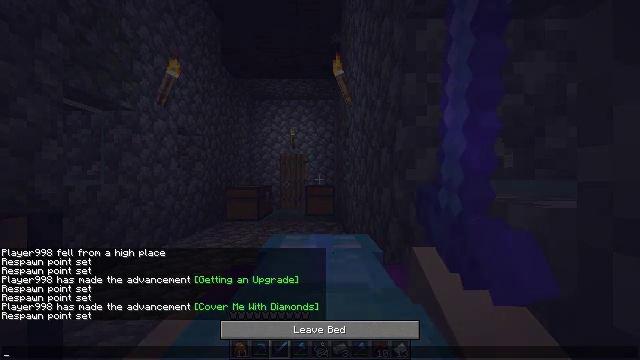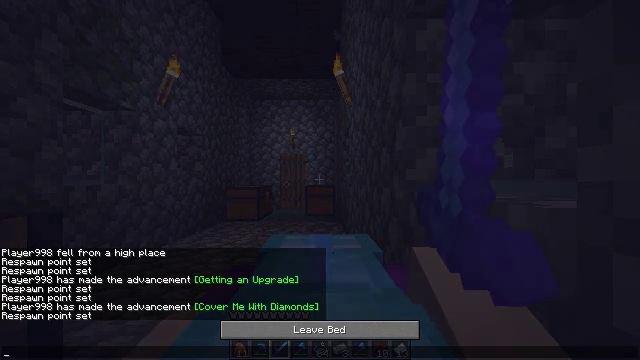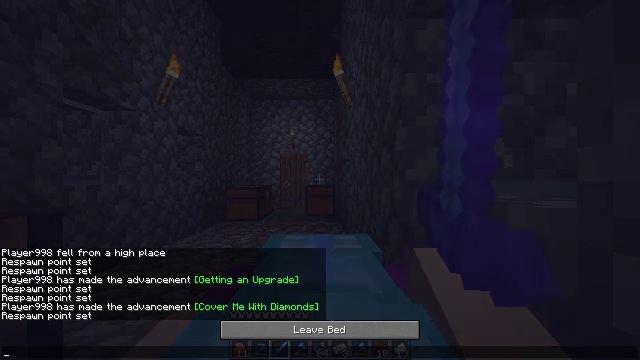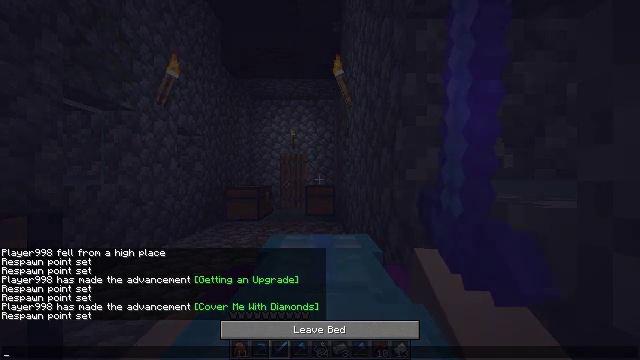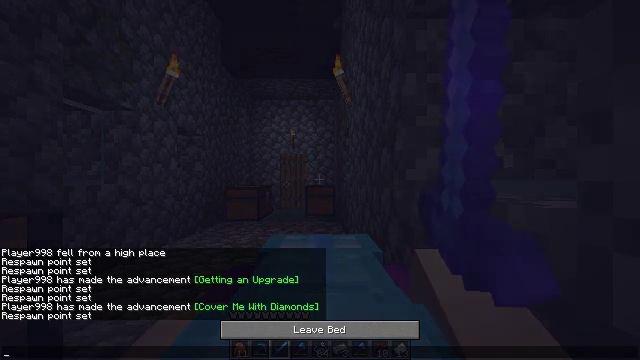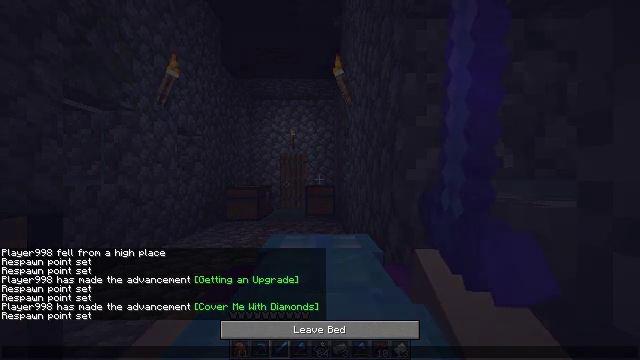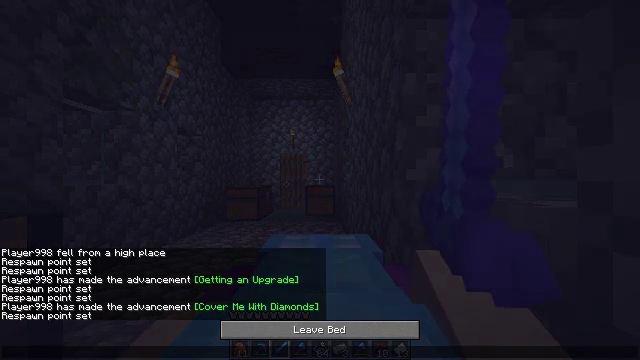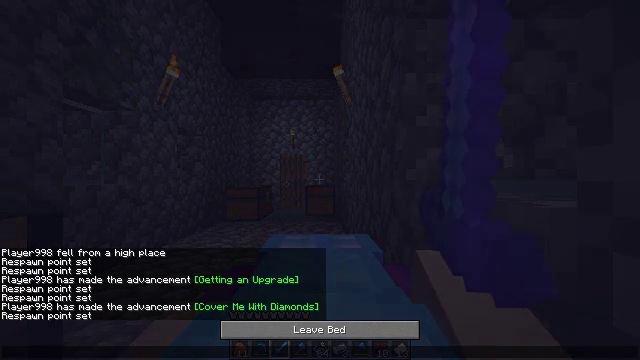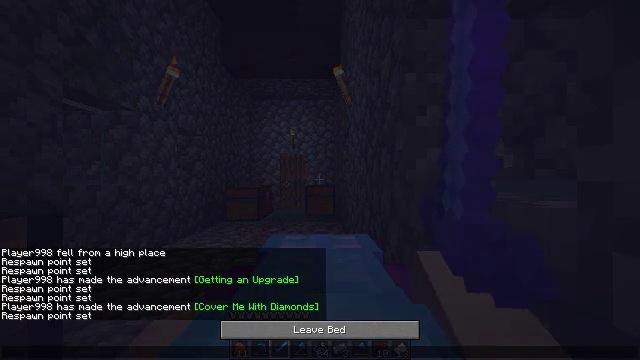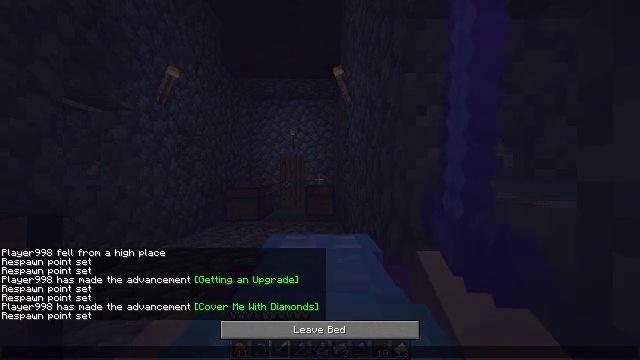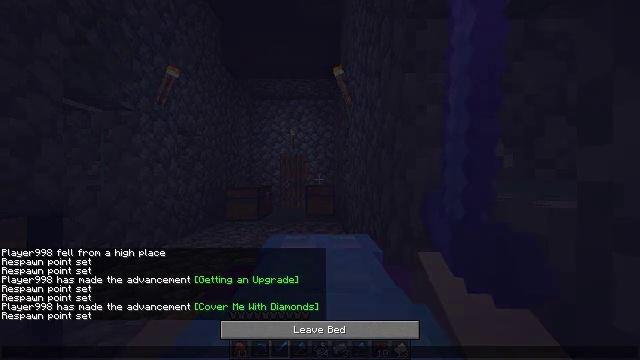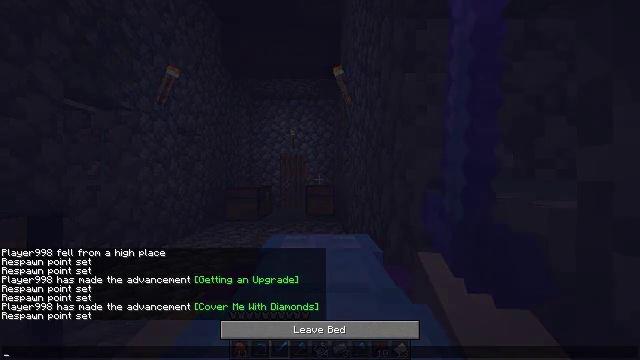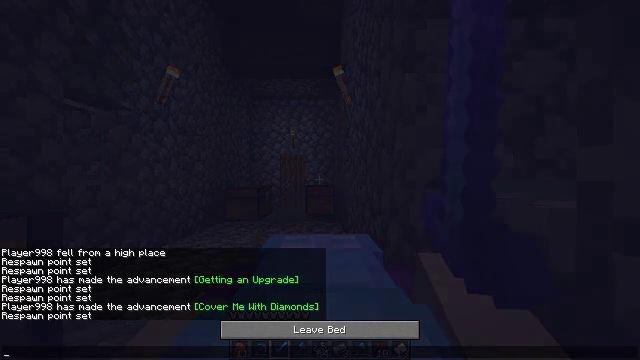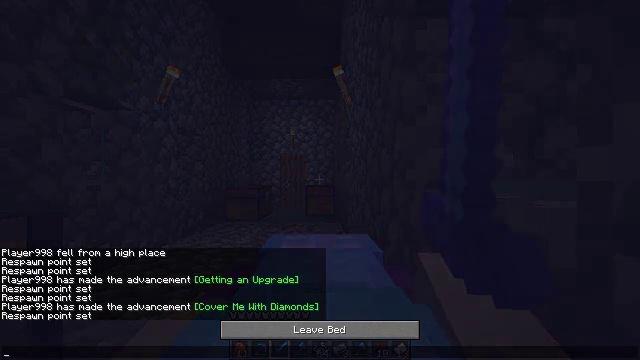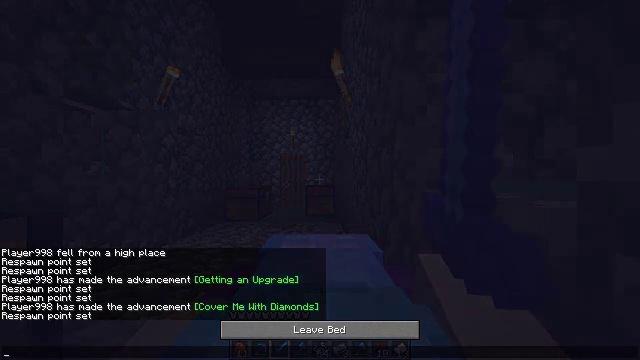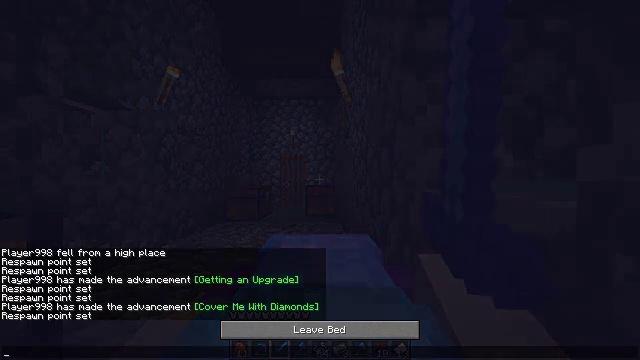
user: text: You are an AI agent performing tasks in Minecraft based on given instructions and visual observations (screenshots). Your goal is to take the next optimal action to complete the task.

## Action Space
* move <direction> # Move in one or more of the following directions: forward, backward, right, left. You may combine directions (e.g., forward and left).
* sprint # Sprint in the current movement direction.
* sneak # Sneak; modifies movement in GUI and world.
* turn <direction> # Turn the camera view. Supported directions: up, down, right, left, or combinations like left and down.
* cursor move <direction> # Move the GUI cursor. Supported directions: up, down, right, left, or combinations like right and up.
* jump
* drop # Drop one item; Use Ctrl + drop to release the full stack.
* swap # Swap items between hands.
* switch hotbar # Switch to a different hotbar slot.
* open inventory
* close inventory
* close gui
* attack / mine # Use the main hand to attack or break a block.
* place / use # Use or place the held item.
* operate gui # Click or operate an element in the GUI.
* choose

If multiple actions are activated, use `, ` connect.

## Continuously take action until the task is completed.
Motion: motion action
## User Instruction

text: Attack the glass to break it.
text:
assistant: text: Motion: no_op
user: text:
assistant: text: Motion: no_op
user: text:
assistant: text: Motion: no_op
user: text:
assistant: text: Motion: no_op
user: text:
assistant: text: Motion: no_op
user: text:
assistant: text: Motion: no_op
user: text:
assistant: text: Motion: no_op
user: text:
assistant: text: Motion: no_op
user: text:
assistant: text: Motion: no_op
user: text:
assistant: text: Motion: no_op
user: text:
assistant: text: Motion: no_op
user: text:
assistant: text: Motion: no_op
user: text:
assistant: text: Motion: no_op
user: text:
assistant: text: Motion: no_op
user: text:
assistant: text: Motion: no_op
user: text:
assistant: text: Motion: no_op
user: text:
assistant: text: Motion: no_op
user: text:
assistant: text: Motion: no_op
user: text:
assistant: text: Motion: no_op
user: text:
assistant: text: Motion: no_op
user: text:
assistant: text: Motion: no_op
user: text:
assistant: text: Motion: no_op
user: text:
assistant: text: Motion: no_op
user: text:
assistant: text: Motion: no_op
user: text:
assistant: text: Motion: no_op
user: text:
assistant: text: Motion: no_op
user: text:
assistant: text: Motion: no_op
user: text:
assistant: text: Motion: no_op
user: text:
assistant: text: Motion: no_op
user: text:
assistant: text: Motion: no_op